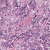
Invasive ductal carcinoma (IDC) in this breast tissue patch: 1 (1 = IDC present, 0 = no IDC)